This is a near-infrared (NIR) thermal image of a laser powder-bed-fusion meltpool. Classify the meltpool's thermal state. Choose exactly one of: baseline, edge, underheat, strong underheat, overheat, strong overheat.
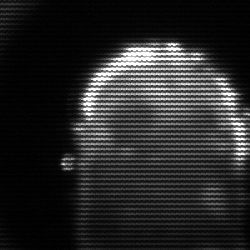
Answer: baseline